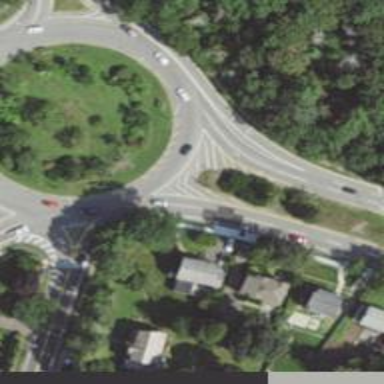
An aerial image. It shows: Secondary road with asphalt surface leading to roundabout.